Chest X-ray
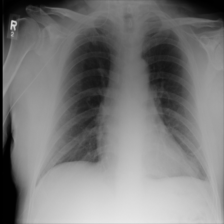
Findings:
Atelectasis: positive
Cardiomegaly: negative
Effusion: positive
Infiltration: negative
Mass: negative
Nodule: negative
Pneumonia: negative
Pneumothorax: negative
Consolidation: negative
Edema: negative
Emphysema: negative
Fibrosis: negative
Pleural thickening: positive
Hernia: negative